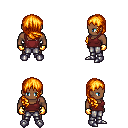
a pixel art fantasy rpg character, male body template, human, dark skin, maroon pirate shirt, metal pants, light blonde right-swept hairstyle, gold gloves, metal boots, four views (front, back, left, right), 2x2 character sprite sheet, small pixel art, hard edges, no anti-aliasing